Question: I am developing one web application in HTML5 and js. And I am using some '' tags in it. So I would like to structure them on the screen like:

I have achieved it by using such CSS tags as: .
The problem is when I use these css tags, then I am more or less adapting the whole layout to one screen only, unfortunately my aim is to support any screen possible.
Maybe there are professionals in layouting who could help with this particular problem.
P.S. When window size is changed, canvases should not be resized
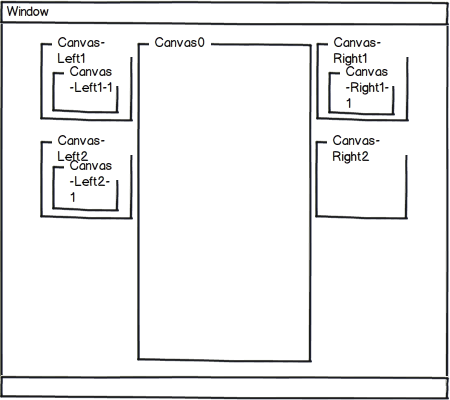
Answer: I have created you a demo.
I believe <URL> is what you want.
HTML:
'''
<div id="wrapper">
<div id="col1">
<div class="canvas">Canvas-Left-1
<div class="innercanvas">Canvas-Left-1-1</div>
</div>
<div class="canvas">Canvas-Left-2
<div class="innercanvas">Canvas-Left-2-1</div>
</div>
</div>
<div id="col2">Canvas 0</div>
<div id="col3">
<div class="canvas">Canvas-Rigt-1
<div class="innercanvas">Canvas-Right-1-1</div>
</div>
<div class="canvas">Canvas-Right-2
<div class="innercanvas">Canvas-Right-1-1</div>
</div>
</div>
</div>
'''
CSS
'''
* {margin: 0; padding: 0;}
#wrapper {display: block; margin: 0 auto; width: 1000px; background-color: green; overflow: auto;}
#col1 {display: inline-block; width:200px; background-color: gray; position: relative; float: left;}
#col2 {display: inline-block; width:600px; background-color: yellow; position: relative; float: left;}
#col3 {display: inline-block; width:200px; background-color: blue; position: relative; float: left;}
.canvas {background-color: black; margin: 10px; color: white}
.innercanvas {background-color: purple; margin: 10px; color: white}
'''